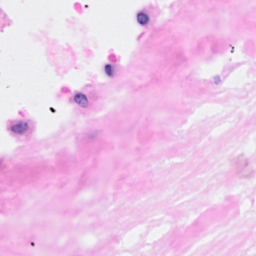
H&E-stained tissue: Breast